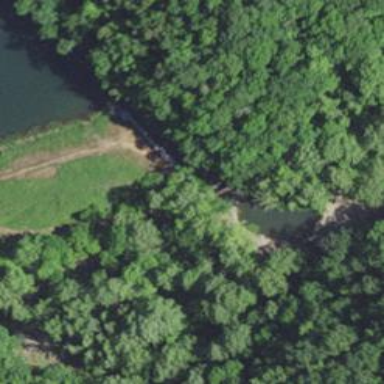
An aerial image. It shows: Simple-suspension bridge over path.